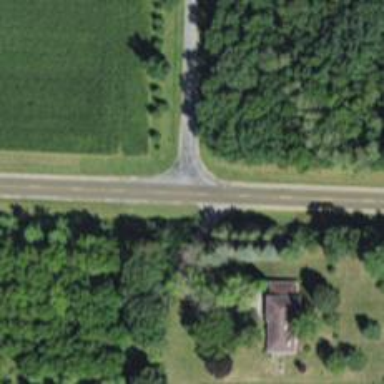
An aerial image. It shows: Tertiary road.